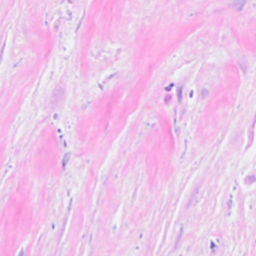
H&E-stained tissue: Breast